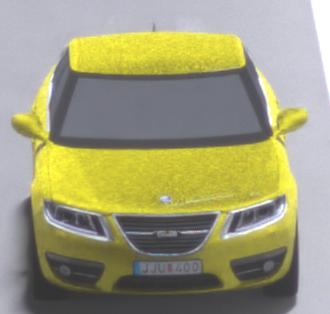
Make: Saab
Model: 5-Sep
Detailed model: 9-5 1.6T
Model produced from: 2010/06
Model produced until: 2011/12
Doors: 4
Color: yellow
Road condition: dry road
Daytime: not specified
Contrast: high contrast